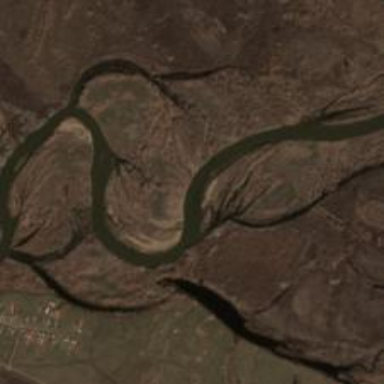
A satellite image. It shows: Beautiful view of river.